Question: I'm confused. Here is my code:
'''
public func udpSocket(sock: GCDAsyncUdpSocket!, didReceiveData data: NSData!, fromAddress address: NSData!, withFilterContext filterContext: AnyObject!) {
var send_port : UnsafeMutablePointer<UInt16>
var hostPtr : AutoreleasingUnsafeMutablePointer<NSString?>
// This appears to be a class level function - not an individual function attached to the sock variable
GCDAsyncUdpSocket.getHost(&hostPtr, port: &send_port, fromAddress: address)
}
'''
Here is my error:

And here is the "prototype"
'''
class func getHost(hostPtr: AutoreleasingUnsafeMutablePointer<NSString?>, port portPtr: UnsafeMutablePointer<UInt16>, fromAddress address: NSData!) -> Bool
class func getHost(hostPtr: AutoreleasingUnsafeMutablePointer<NSString?>, port portPtr: UnsafeMutablePointer<UInt16>, family afPtr: UnsafeMutablePointer<Int32>, fromAddress address: NSData!) -> Bool
'''
To me that looks like you pass in:
'AutoreleasingUnsafeMutablePointer<NSString?>'
and a
'UnsafeMutablePointer<UInt16>' which I thought I did.
Any ideas where I went wrong?
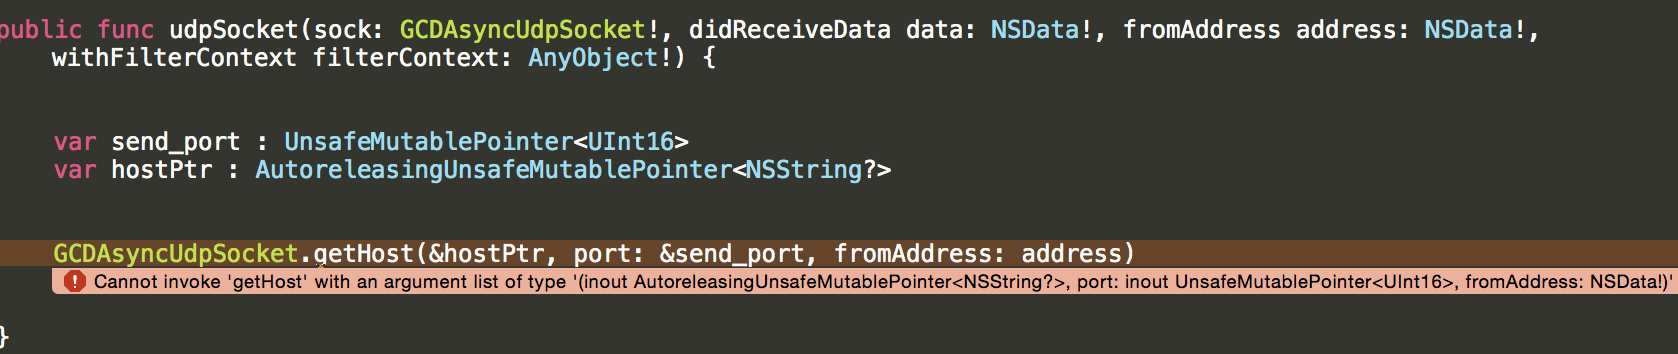
Answer: You have to define the variables as
'''
var send_port : UInt16 = 0
var hostPtr : NSString? = nil
'''
With '&' the variables are passed as an inout-argument to the function
taking the corresponding 'UnsafeMutablePointer' parameters.